Question:
Given: centers and radii of two circles
My problem is that I cannot figure out how to use a numerical method to find a circle circle tangent. Using <URL> I would have some idea of how to solve it by hand but no idea how to do so using matlab/octave.
It is setting up the problem that causes me difficulties. Namely creating the system of equations. On the website above they use the fact that the dot product between the line from the center to the tangent-point is perpendicular to the tangential line. However, I have no idea of how I would translate this into my model. If I used matlab's "dot" function, how would I set up the Jacobian matrix?
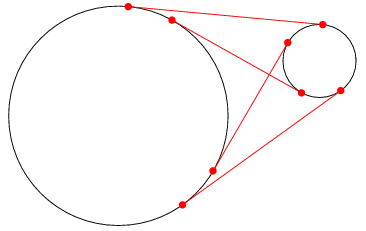
Answer: The simplest way to do it would be to define the function as it is, then use the 'fsolve()' function. For example (the code is not tested):
'''
function y = cctang(t)
%t is a 1-by-4 line vector (first two members = t1, last two members = t2)
%y is a 1-by-4 vector
%Initialization of centers and radii
x1 = [0 0]; r1=4;
x2 = [1 1]; r2=0.5;
y= zeros(1, 4);
y(1) = ( t(3:4) - x2) * ( t(3:4) - t(1:2))';
y(2) = ( t(1:2) - x1) * ( t(3:4) - t(1:2))';
y(3) = norm(t(1:2)-x1)^2 - r1^2;
y(4) = norm(t(3:4)-x2)^2 - r2^2;
end
'''
And then the execution:
'''
t0 = [0 0 1 1];
solution = fsolve(@cctang,t0);
'''
If you want to build everything from scratch, you can build a custom Jacobian function and input it to the solving function you gave in the question. The Jacobian function should look like:
'''
function J = myJacobian(t)
%returns a 4-by-4 matrix
x1 = [0 0]; r1=4;
x2 = [1 1]; r2=0.5;
J = zeros(4,4);
J(1,:) = [ x2(1)-t(3), x2(2)-t(4), 2*t(3)-x2(1), 2*t(4)-x2(2)];
%etc...
end
'''
Much of the "hard work" in the previous method comes from the fact that you need to compute the derivatives numerically and manually.
Using the Symbolic Toolbox, you can symbolically define the function, and then use the <URL> to compute the Jacobian matrix.
Those would be the input to your custom numeric solving function. At each iteration you should substitute the symbolic variables with the actual numeric values (see <URL>.
This will make your code much more general and less sensitive to human errors (for example, what is the probability I made a mistake in the derivative I computed in the last block of code?).